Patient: sex F, age 70
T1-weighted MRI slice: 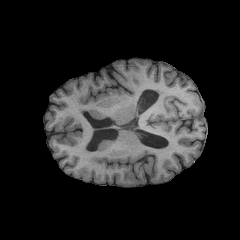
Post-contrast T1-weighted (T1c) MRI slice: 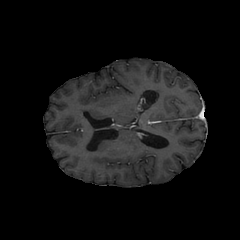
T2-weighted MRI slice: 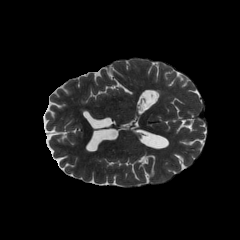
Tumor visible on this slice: no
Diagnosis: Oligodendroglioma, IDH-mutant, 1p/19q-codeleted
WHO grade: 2